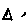
Label: triangle